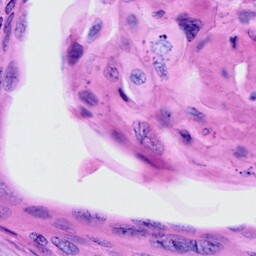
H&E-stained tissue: Cervix